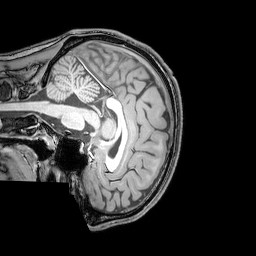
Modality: T1w
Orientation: sagittal
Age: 22
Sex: male
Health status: healthy
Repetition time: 0.081 s
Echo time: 0.037 s